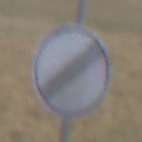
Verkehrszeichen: EndeSaemtlicherBegrenzungen
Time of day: Midday
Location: Outdoor (Nature)
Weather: PartlyCloudy
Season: NotSpecified
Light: Natural